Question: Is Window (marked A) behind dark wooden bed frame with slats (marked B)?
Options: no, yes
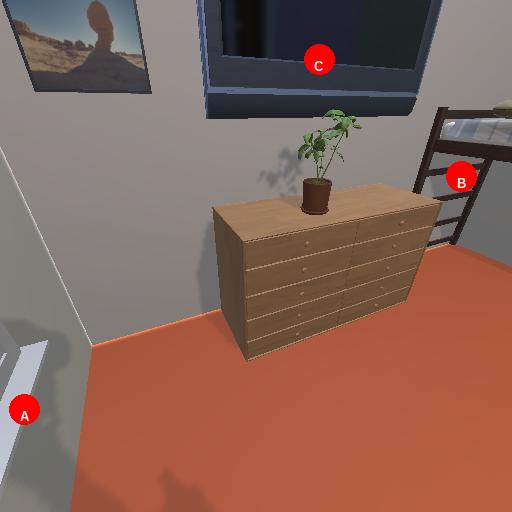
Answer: no